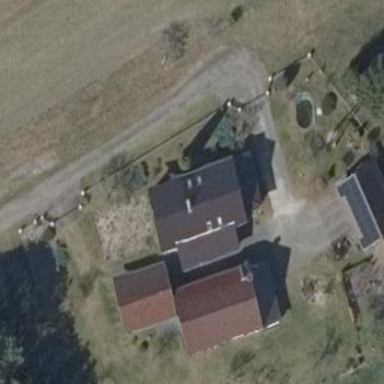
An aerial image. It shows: House with multiple parts.